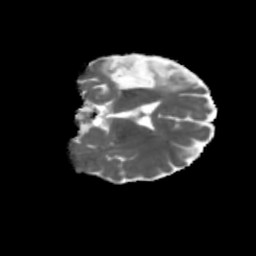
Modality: MD
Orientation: coronal
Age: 36
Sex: female
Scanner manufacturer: siemens
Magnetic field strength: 3 T
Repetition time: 5.47 s
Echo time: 0.0854 s